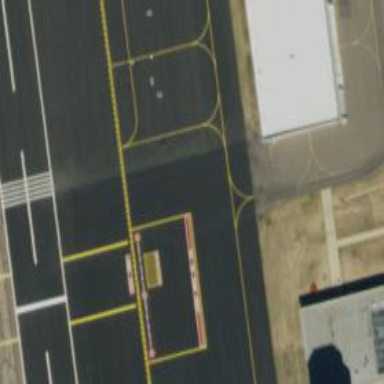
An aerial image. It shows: View of taxiway at the airport.